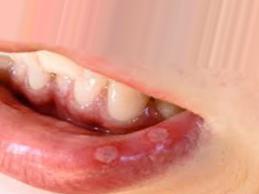
Condition: Mouth Ulcer